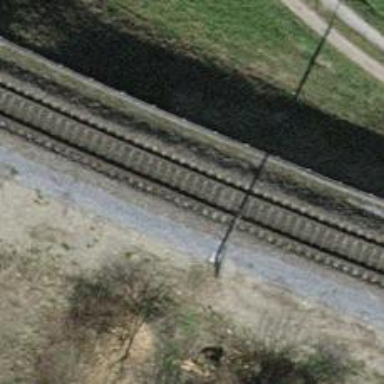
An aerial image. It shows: Railway track with contact line for electrification.